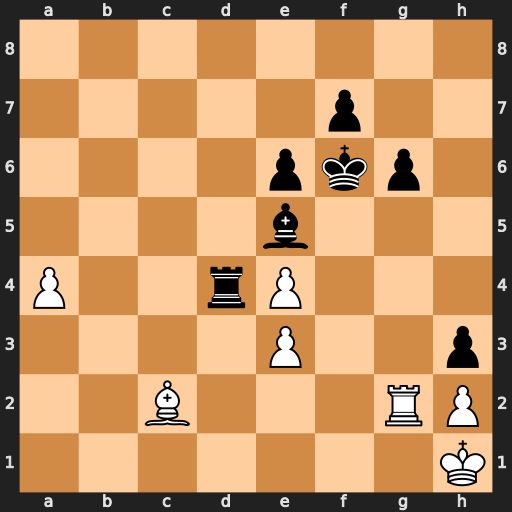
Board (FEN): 8/5p2/4pkp1/4b3/P2rP3/4P2p/2B3RP/7K
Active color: w
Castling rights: -
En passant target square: -
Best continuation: Rf2+ Ke7 exd4